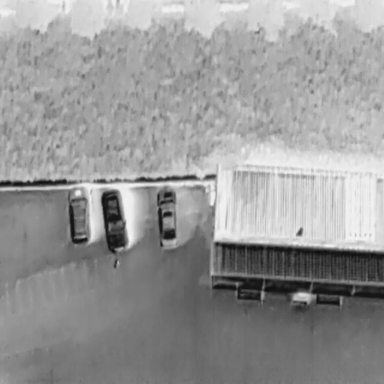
There are four objects shown in the infrared image, including three Cars, and a Person.